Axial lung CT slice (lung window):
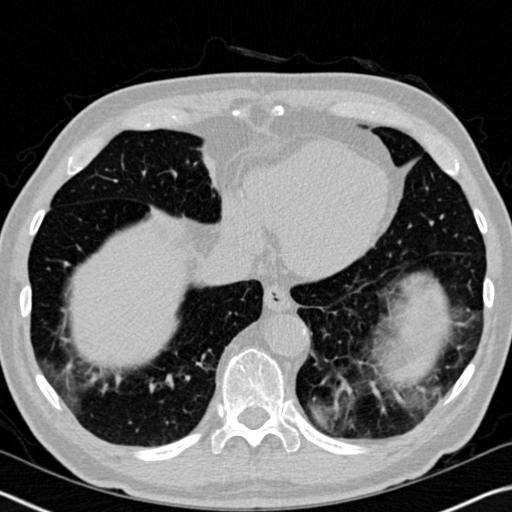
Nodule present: no